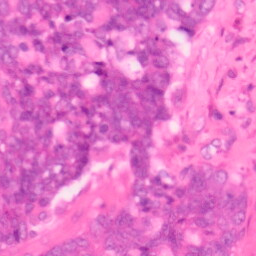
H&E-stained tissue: Colon